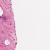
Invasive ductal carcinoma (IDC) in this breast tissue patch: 0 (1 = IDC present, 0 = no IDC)